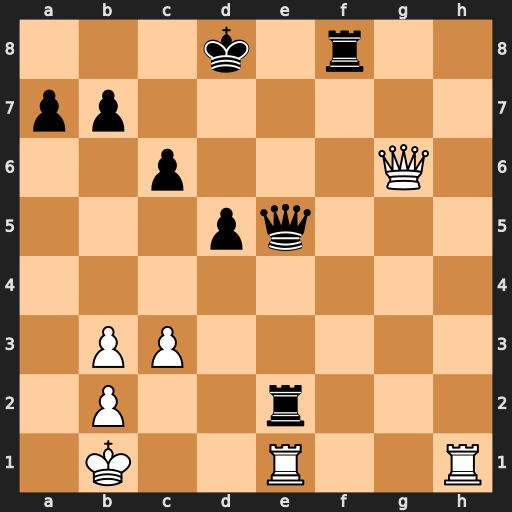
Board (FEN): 3k1r2/pp6/2p3Q1/3pq3/8/1PP5/1P2r3/1K2R2R
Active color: w
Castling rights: -
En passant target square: -
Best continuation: Rxe2 Qxe2 Qd6+ Kc8 Qxf8+